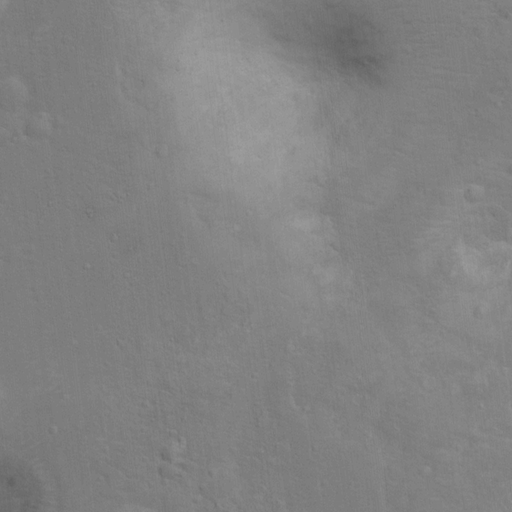
Classes present: Background, Cone